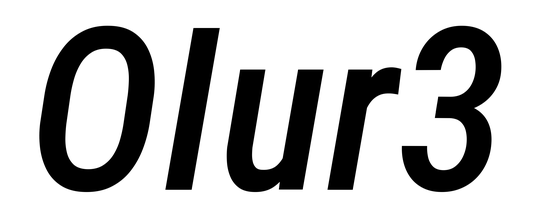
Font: Roboto-Italic_Condensed_Medium_Italic